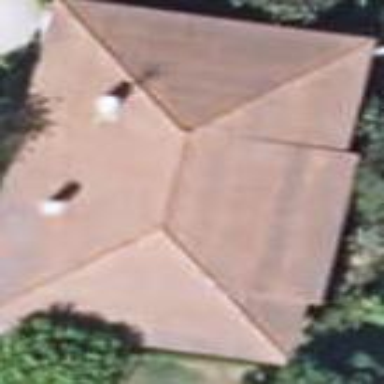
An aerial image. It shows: Simple and straightforward house.